Question: I'm masking a 'CAGradientLayer' with a 'CAShapeLayer' in order to generate a bookmark that sits inside certain rows in my table.

'''
CGMutablePathRef path = CGPathCreateMutable();
CGPathAddLines(path,
NULL,
(CGPoint[]){
CGPointMake(8, 0),
CGPointMake(22, 0),
CGPointMake(22, 22),
CGPointMake(15, 16),
CGPointMake(8, 22)
},
5);
CGPathCloseSubpath(path);
CAShapeLayer *mask = [CAShapeLayer layer];
mask.fillColor = [UIColor redColor].CGColor;
mask.bounds = CGRectMake(0, 0, 30, 30);
mask.path = path;
mask.anchorPoint = CGPointMake(0, 0);
CGPathRelease(path);
CAGradientLayer *favoriteBadge = [CAGradientLayer layer];
favoriteBadge.colors =
@[(id)[UIColor colorWithRed:.97f green:0.5f blue:0.1f alpha:1.f].CGColor, // orange
(id)[UIColor colorWithRed:1.f green:.8f blue:0.f alpha:1.f].CGColor]; // yellow
favoriteBadge.locations = @[@0.0, @1.0];
favoriteBadge.bounds = CGRectMake(0, 0, 30, 30);
favoriteBadge.anchorPoint = CGPointMake(1, 0);
favoriteBadge.position = CGPointMake(self.bounds.size.width, 0);
favoriteBadge.mask = mask;
// FIXME: This shadow is not being applied
favoriteBadge.shadowColor = [UIColor colorWithRed:.97f green:0.5f blue:0.1f alpha:1.f].CGColor;
favoriteBadge.shadowOpacity = 1.f;
'''
This looks too flat, so I want to finish this off with a shadow around the shape itself. I've tried enabling shadow on the layer, but it doesn't seem to get applied. I assume it's being applied in the area that is not inside the shape. How can I add a shadow to the shape itself?
I could copy the layer, darken it and offset its position by a few pixels, but that feels wasteful when CoreAnimation can probably do it more efficiently for me.
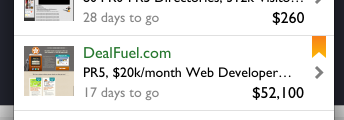
Answer: Create a container layer for your masked layer and apply the shadow to the container layer. I believe it's described here:
<URL>